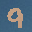
Label: 9